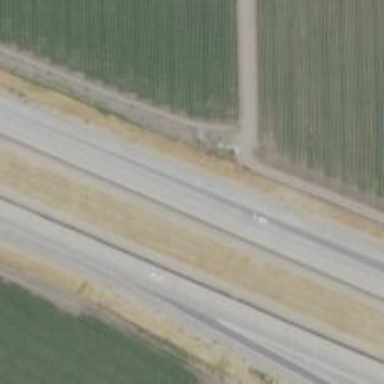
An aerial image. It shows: Trunk link highway.